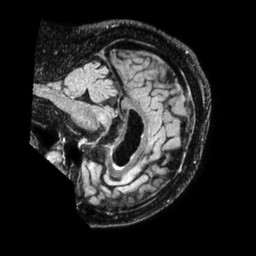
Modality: FLAIR
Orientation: sagittal
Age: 79
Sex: male
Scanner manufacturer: philips
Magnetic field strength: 1.5 T
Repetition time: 4.8 s
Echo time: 0.3446 s